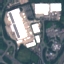
Label: Industrial